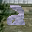
Label: 2